Question: I have read alot about dynamic height for 'UITableViewCell' and for the life of me I cannot get it working.
I have a uilabel with dynamic content within a dynamic cell.
I am using the storyboard and have the constraints as so :

I am populating the table using
'''
- (UITableViewCell *)tableView:(UITableView *)tableView cellForRowAtIndexPath:(NSIndexPath *)indexPath
{
static NSString *simpleTableIdentifier = @"labelCell";
detailTableViewCell *cell = [tableView dequeueReusableCellWithIdentifier:simpleTableIdentifier];
if (cell == nil) {
cell = [[detailTableViewCell alloc] initWithStyle:UITableViewCellStyleDefault reuseIdentifier:simpleTableIdentifier];
}
cell.dynamicLabel.text = sectionString;
return cell;
}
'''
I do not know why everything I have tried has failed. I am thinking it may be the connections on the uiLabel?
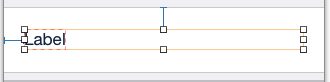
Answer: This is it , Right :
'''
-(CGFloat)tableView:(UITableView *)tableView heightForRowAtIndexPath:(NSIndexPath *)indexPath{
if (indexPath.row == 0) {
NSString *text = myText;// [myArray objectAtIndex:indexPath.row];
CGSize size;
if (SYSTEM_VERSION_LESS_THAN(@"7.0")) {
// code here for iOS 5.0,6.0 and so on
CGSize fontSize = [text sizeWithFont:[UIFont fontWithName:@"Helvetica" size:17]];
size = fontSize;
}
else {
// code here for iOS 7.0
NSDictionary *attributesDictionary = [NSDictionary dictionaryWithObjectsAndKeys:
[UIFont fontWithName:@"Helvetica Neue" size:19], NSFontAttributeName,
nil];
CGRect fontSizeFor7 = [text boundingRectWithSize:CGSizeMake(571, 500)
options:NSStringDrawingUsesLineFragmentOrigin
attributes:attributesDictionary
context:nil];
size = fontSizeFor7.size;
}
NSLog(@"indexPAth %ld %f",(long)indexPath.section, size.height);
return size.height +30 ;
}
'''
Finally, at the delegate of cellForRowAtIndexPath: don't forget to make the UILabel flexible for text :
'''
- (UITableViewCell *)tableView:(UITableView *)tableView cellForRowAtIndexPath:(NSIndexPath *)indexPath
{
// ........
cell.dynamicLabel.text = sectionString;
cell.dynamicLabel.numberOfLines = 0;
return cell;
}
'''